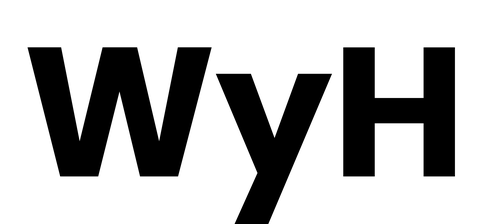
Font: Poppins-Bold